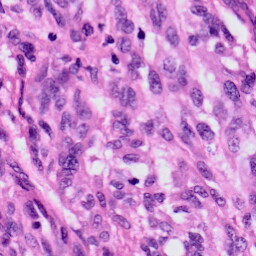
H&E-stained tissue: Skin